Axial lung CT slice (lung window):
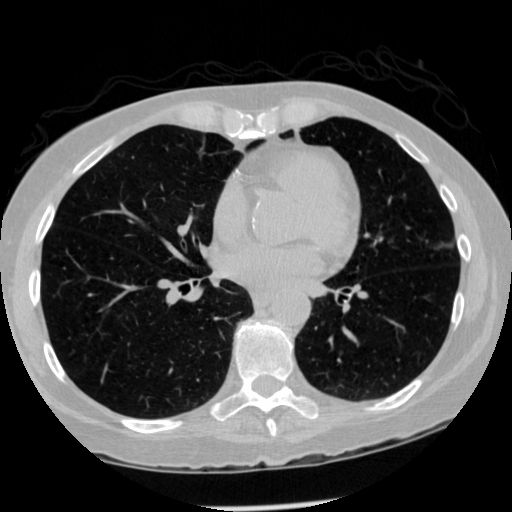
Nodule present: no